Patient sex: F
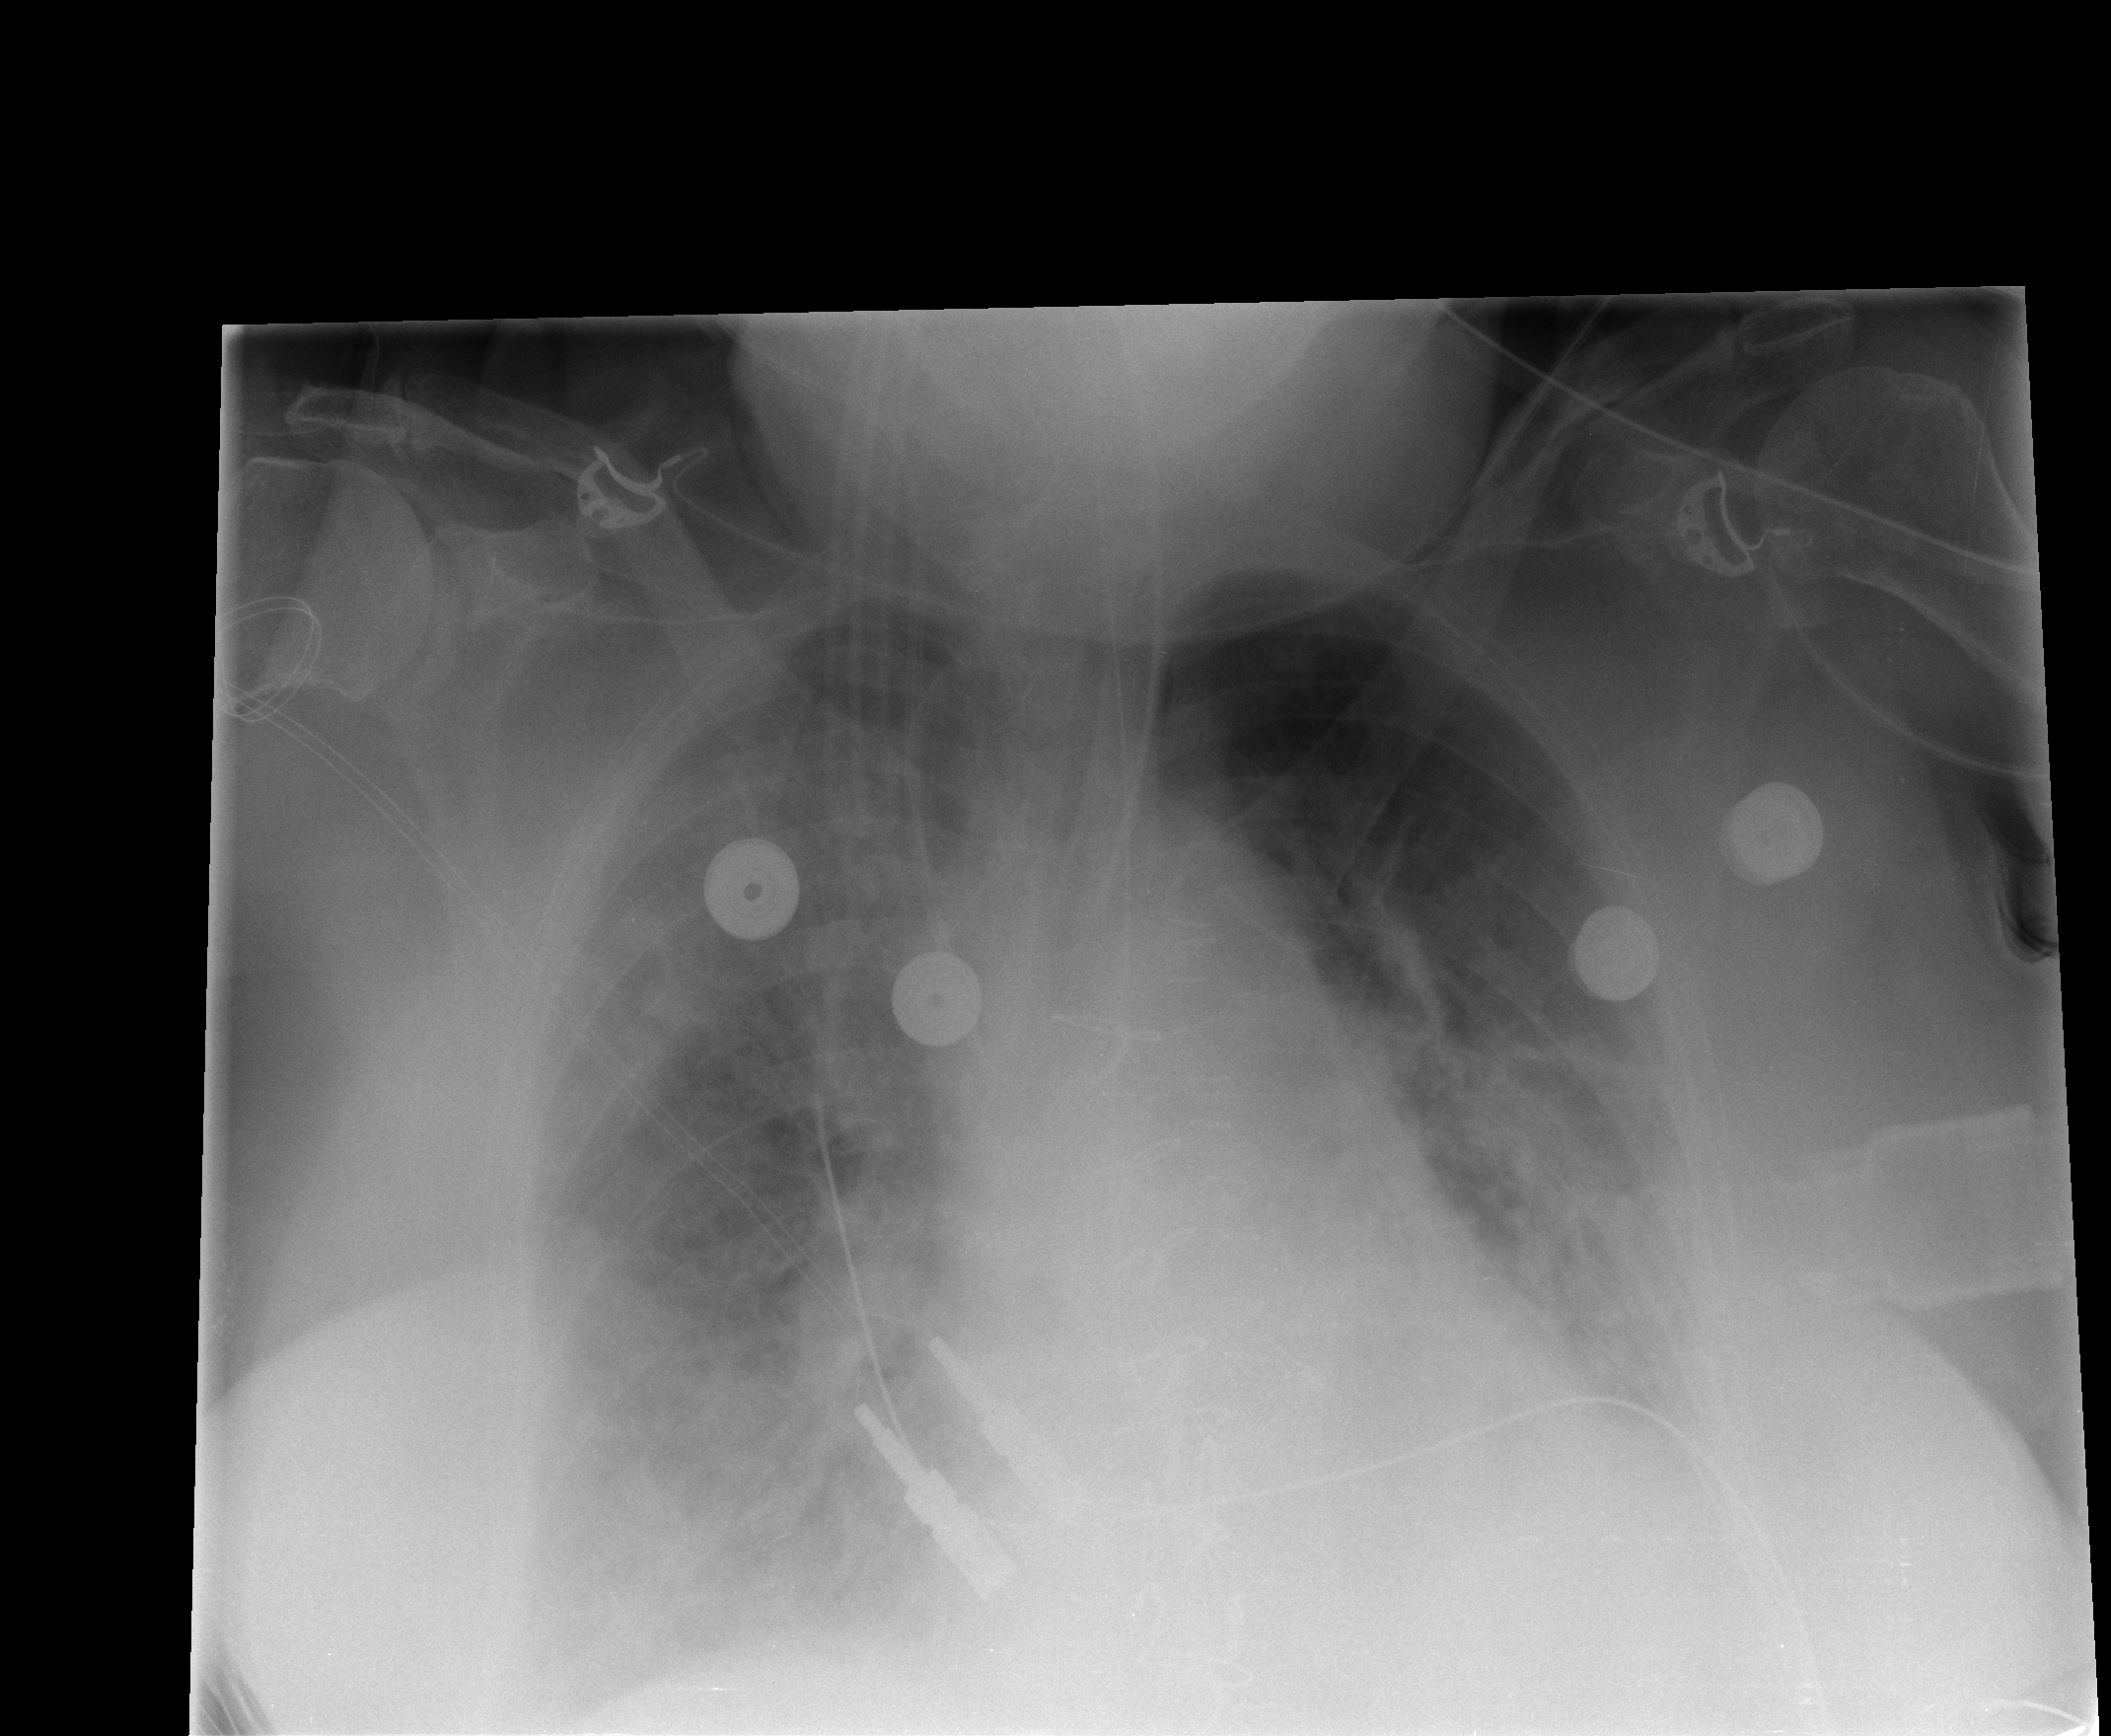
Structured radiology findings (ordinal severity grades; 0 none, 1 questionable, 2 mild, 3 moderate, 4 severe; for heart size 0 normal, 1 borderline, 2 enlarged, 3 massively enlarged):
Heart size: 2
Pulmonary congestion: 3
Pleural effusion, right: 1
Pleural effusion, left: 1
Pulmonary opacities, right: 3
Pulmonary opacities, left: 3
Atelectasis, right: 3
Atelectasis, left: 3